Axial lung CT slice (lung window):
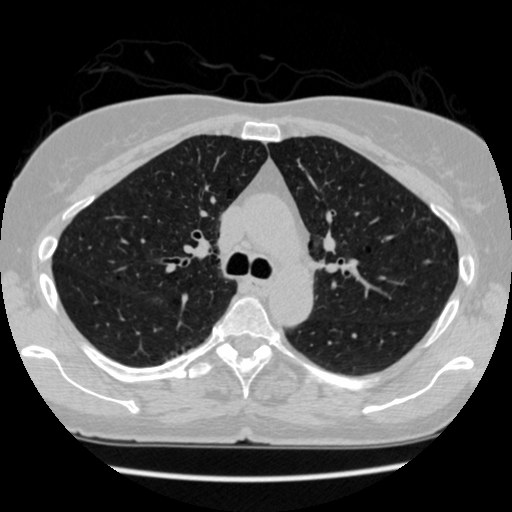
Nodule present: no